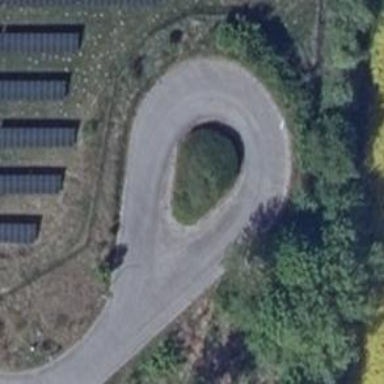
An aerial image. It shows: Turning loop on the road.